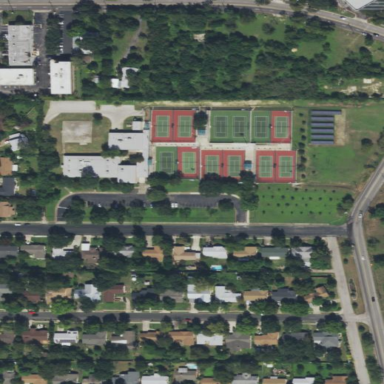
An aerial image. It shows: Sports centre with focus on tennis.